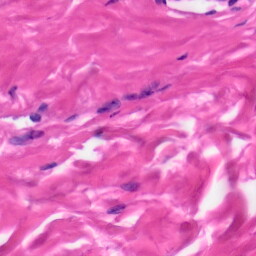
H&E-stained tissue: Skin